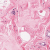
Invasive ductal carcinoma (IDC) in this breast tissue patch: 0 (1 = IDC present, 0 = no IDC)